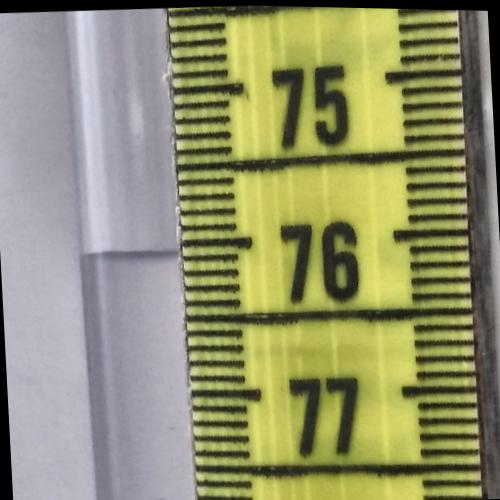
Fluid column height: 76.1 cm